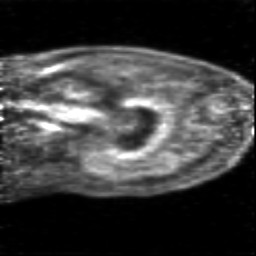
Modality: PET
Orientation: sagittal
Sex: female
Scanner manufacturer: siemens